Interaction volume radius: 5 \u00c5
Interaction volume height: 25 \u00c5
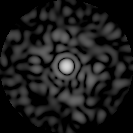
Disorder parameter: 0.8192